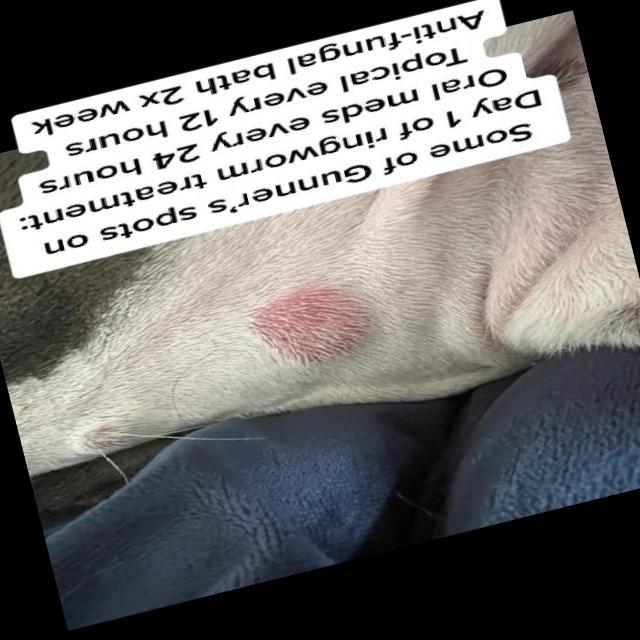
Canine ringworm (Dermatophytosis) — fungal infection caused by Microsporum or Trichophyton. Presents with circular alopecia, scaling, crusting, and broken hairs.